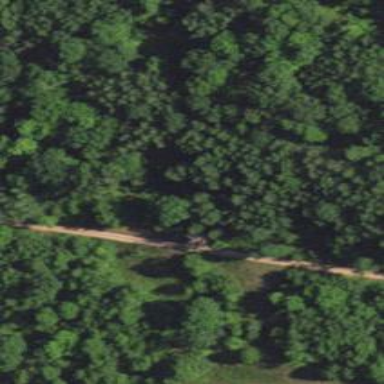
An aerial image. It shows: Abandoned railway track with historical significance.